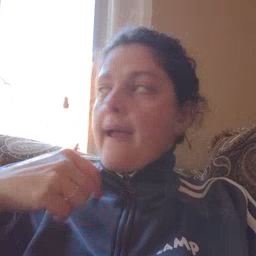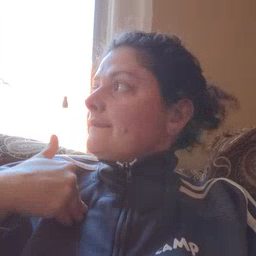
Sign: have